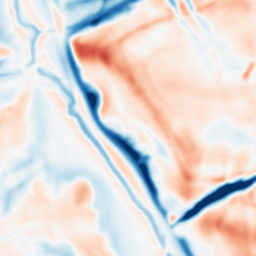
Category: multiscale
Decomposition family: dog_multiscale
Decomposition parameters: sigma_ratio: 1.4
n_scales: 5
base_sigma: 2
Upsampling method: fft_zeropad
Upsampling parameters: scale: 8
Upsampling scale: 8